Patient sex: M
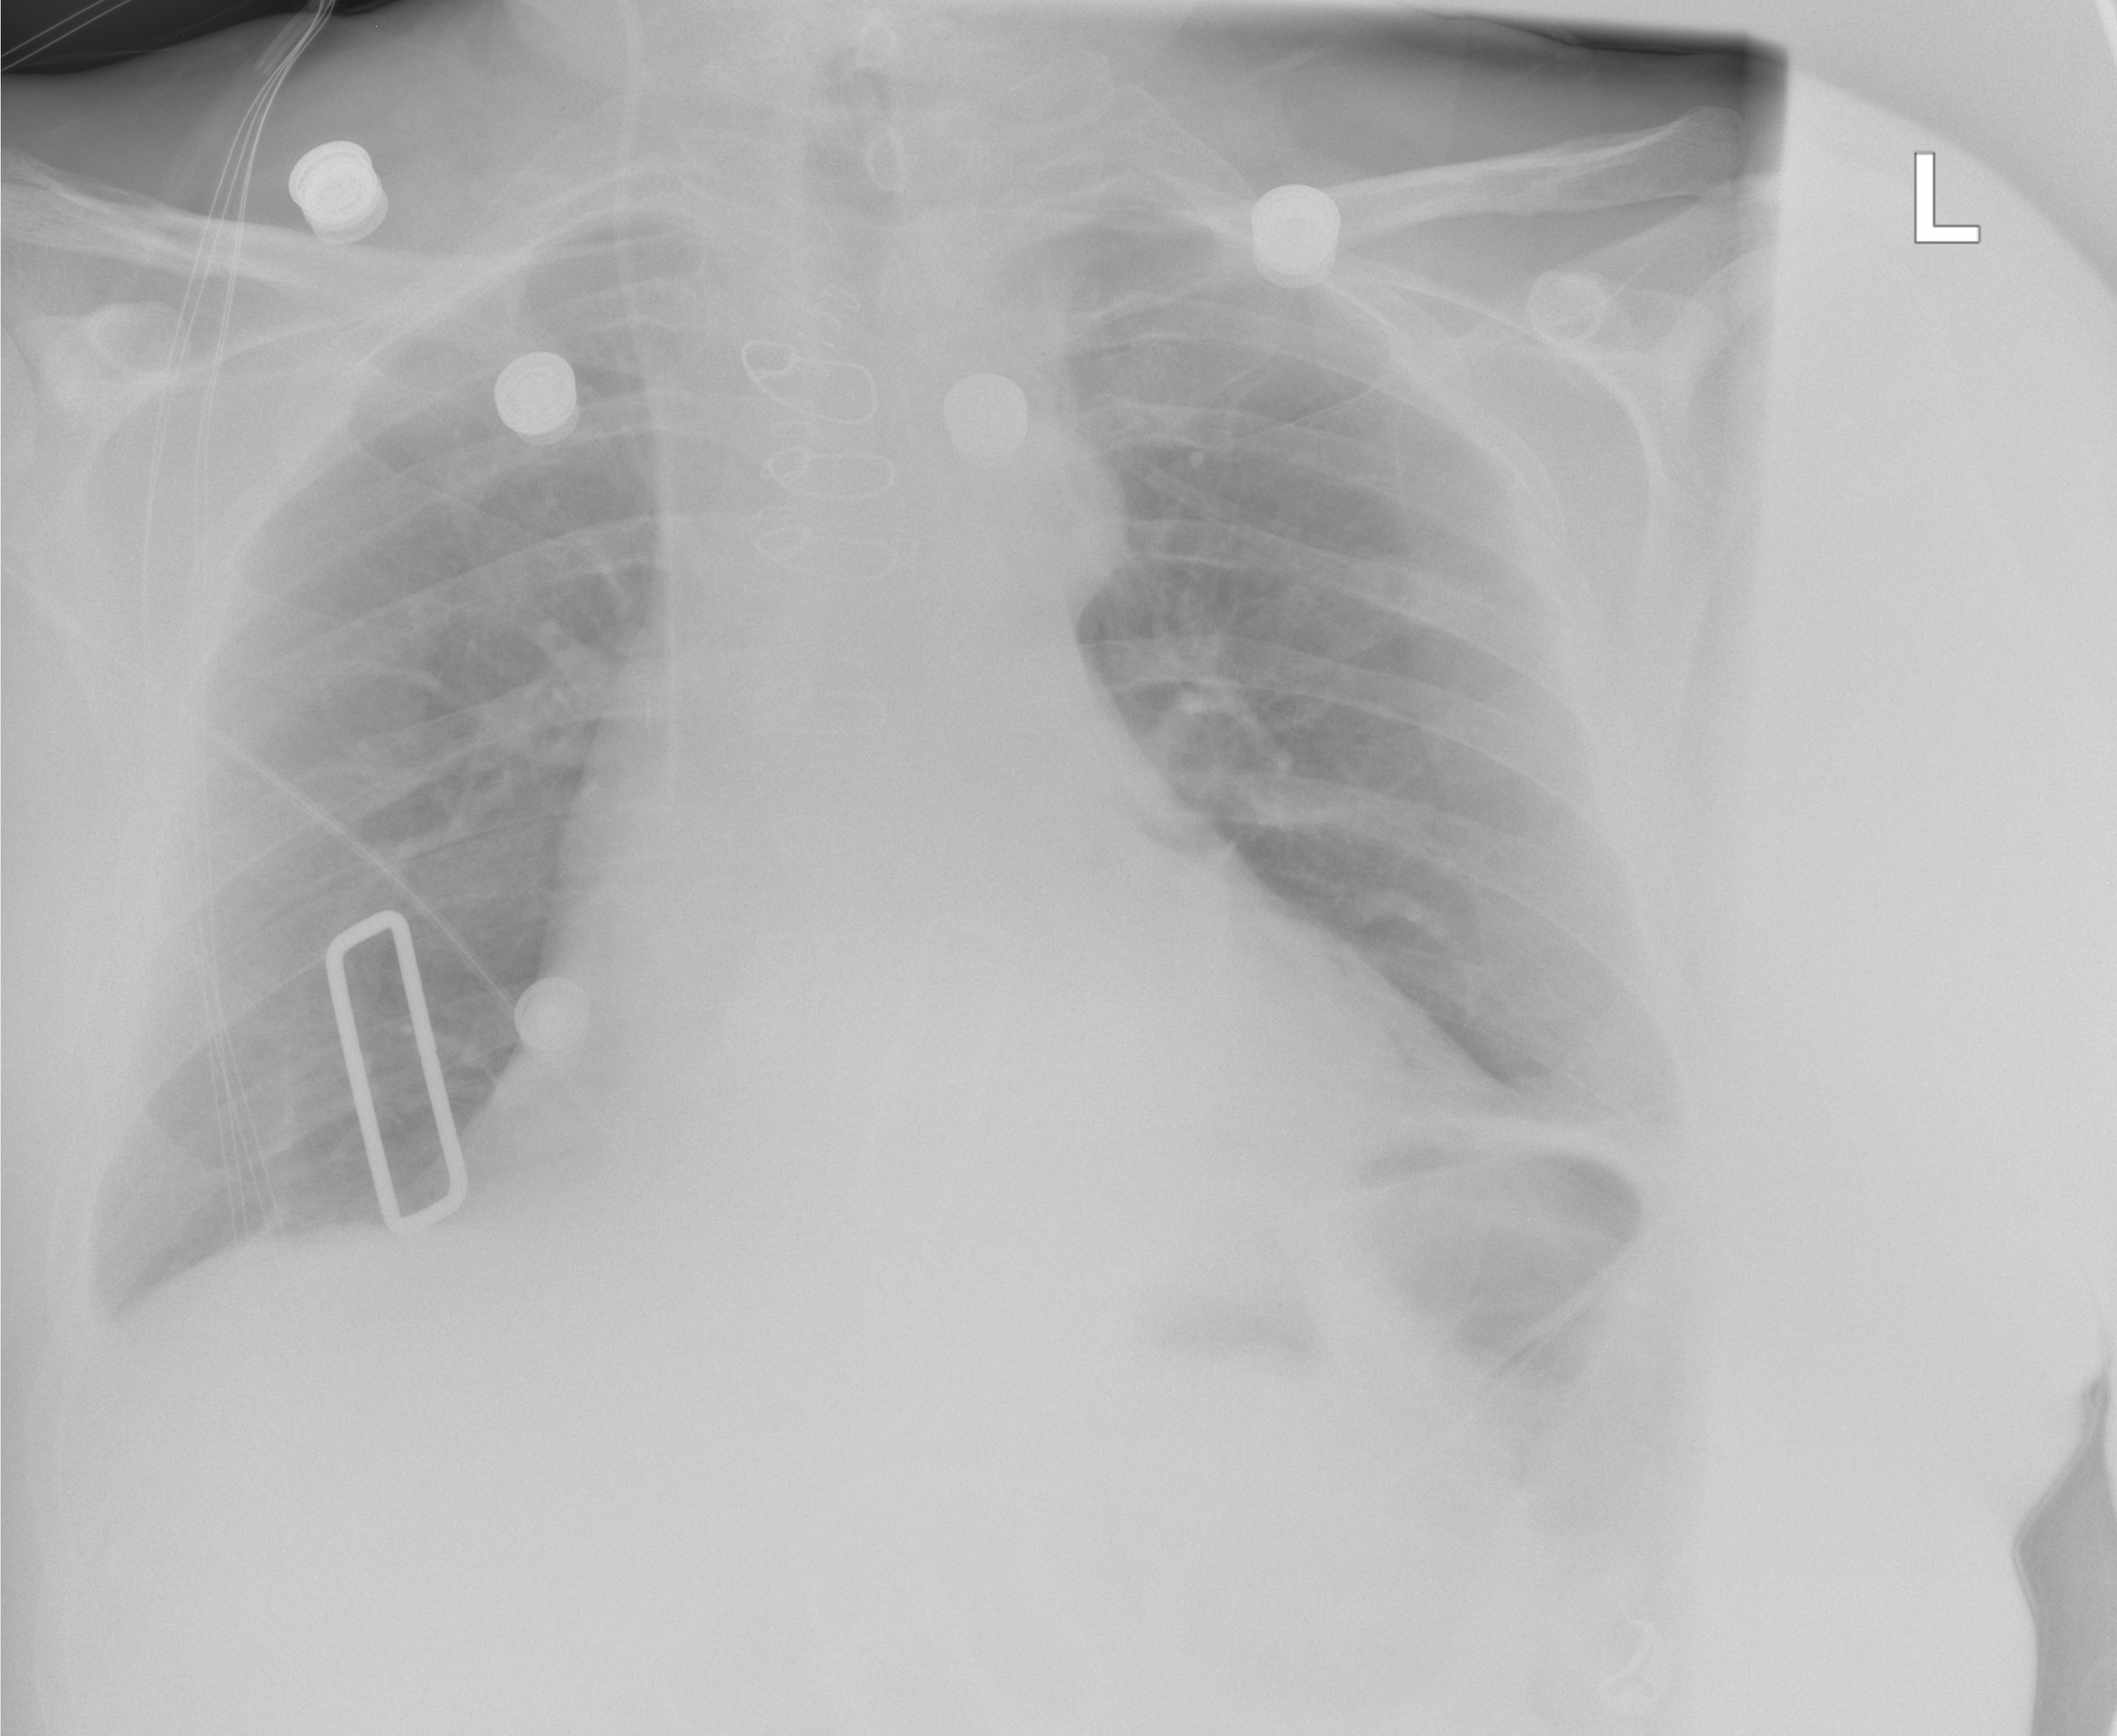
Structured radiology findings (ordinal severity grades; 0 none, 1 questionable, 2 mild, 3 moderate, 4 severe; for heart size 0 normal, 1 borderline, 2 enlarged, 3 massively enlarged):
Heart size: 2
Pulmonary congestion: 0
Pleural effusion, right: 0
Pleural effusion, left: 0
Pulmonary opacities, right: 0
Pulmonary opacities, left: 0
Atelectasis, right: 0
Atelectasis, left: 2